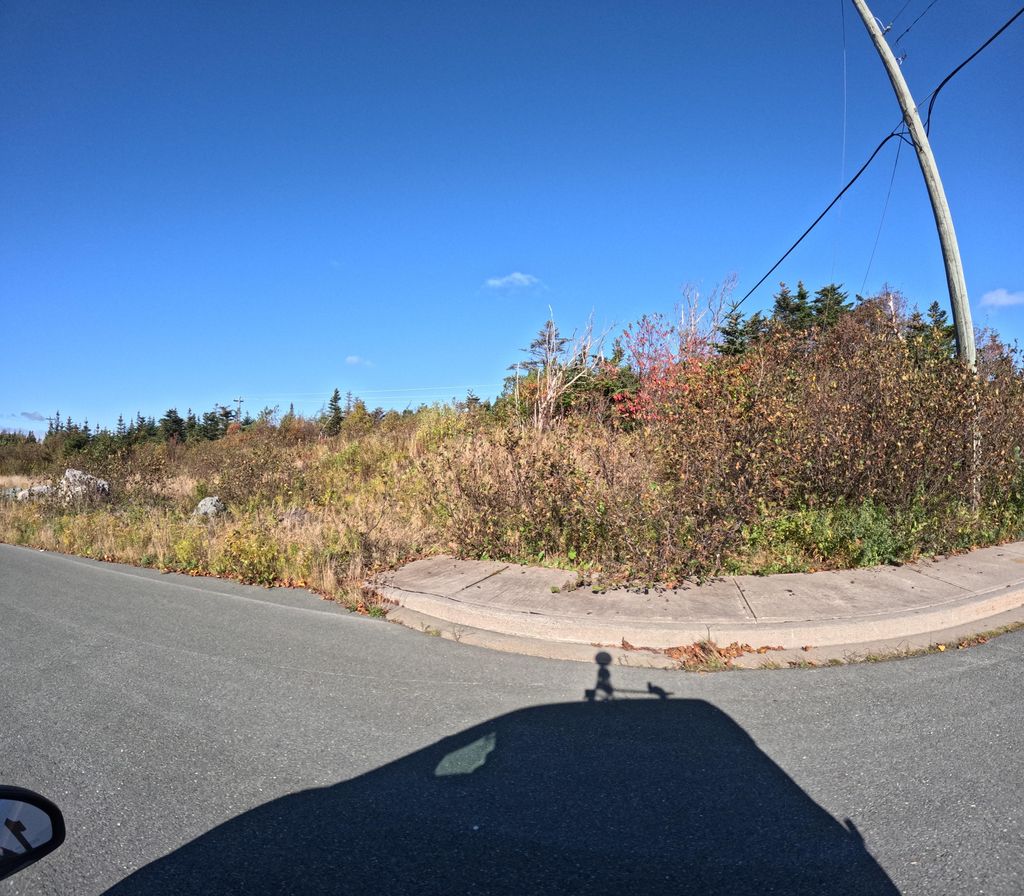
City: st_johns